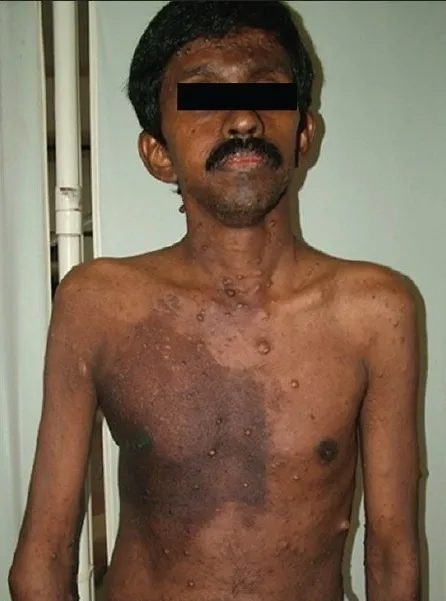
Cutaneous nodules distributed over the entire body. Note the large pigmented macule in the right chest.
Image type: medical_photograph (other_medical_photograph)